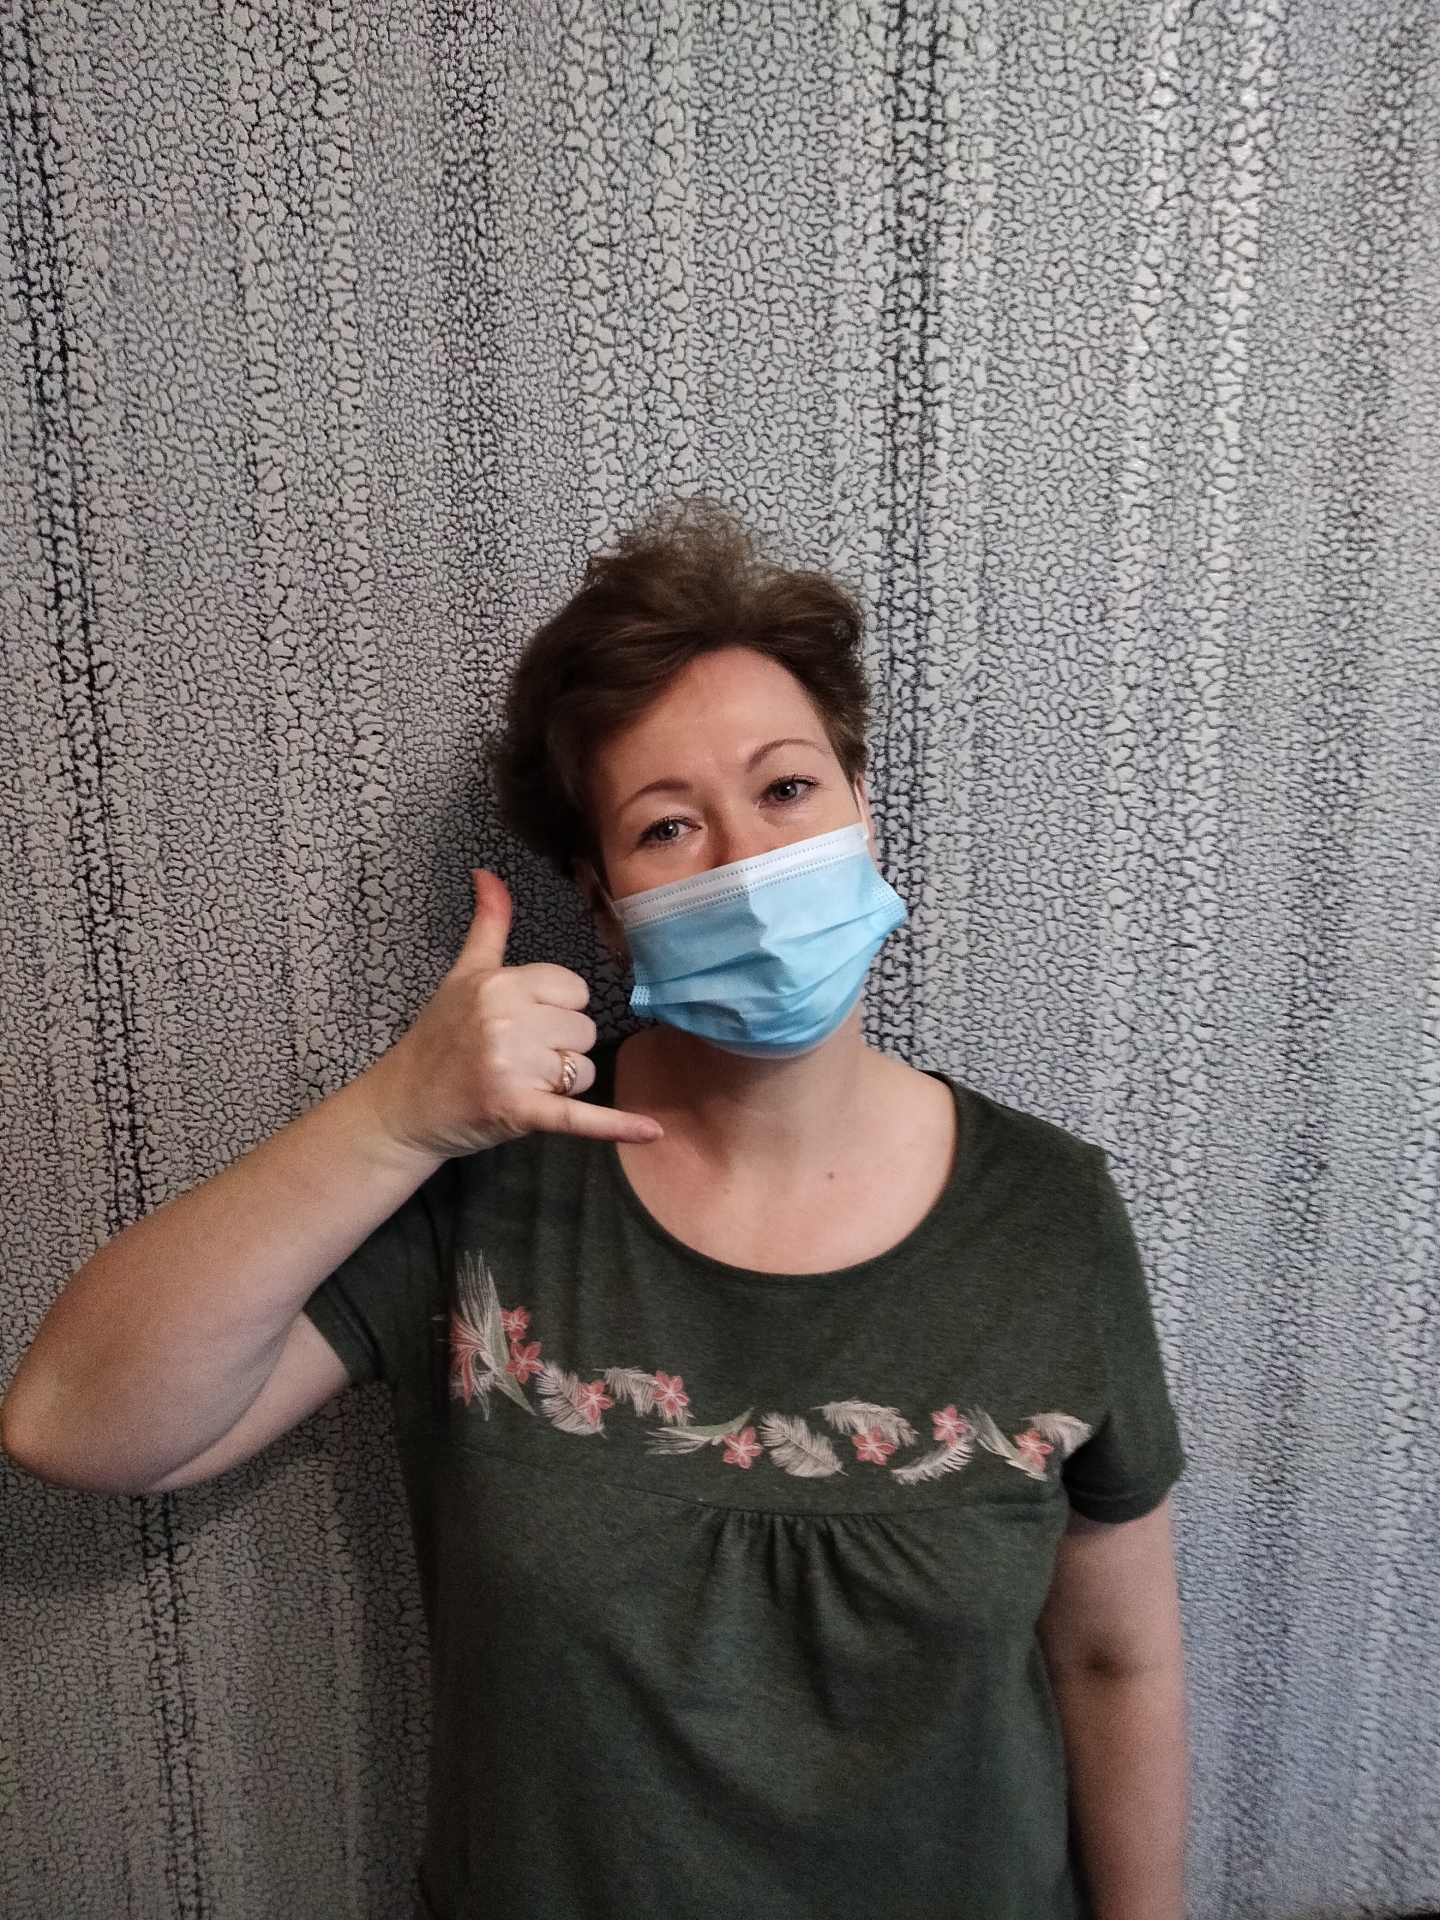
Label: clear